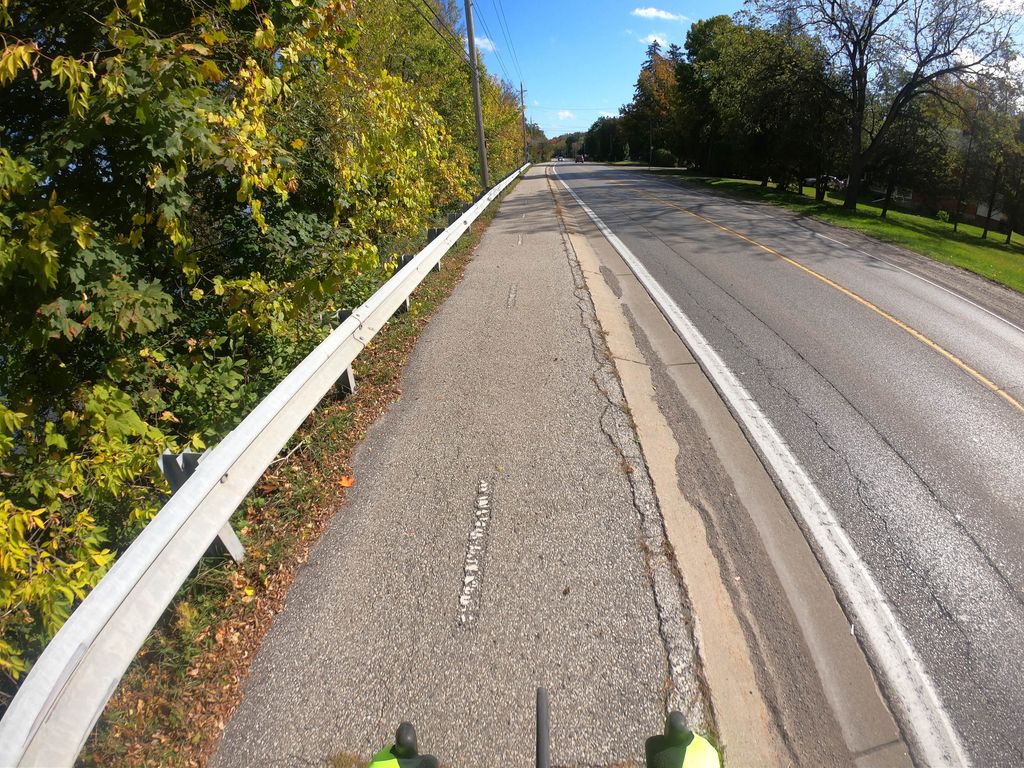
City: kitchener-waterloo